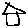
Label: house